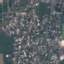
Land use / land cover: Residential